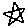
Label: star